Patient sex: F
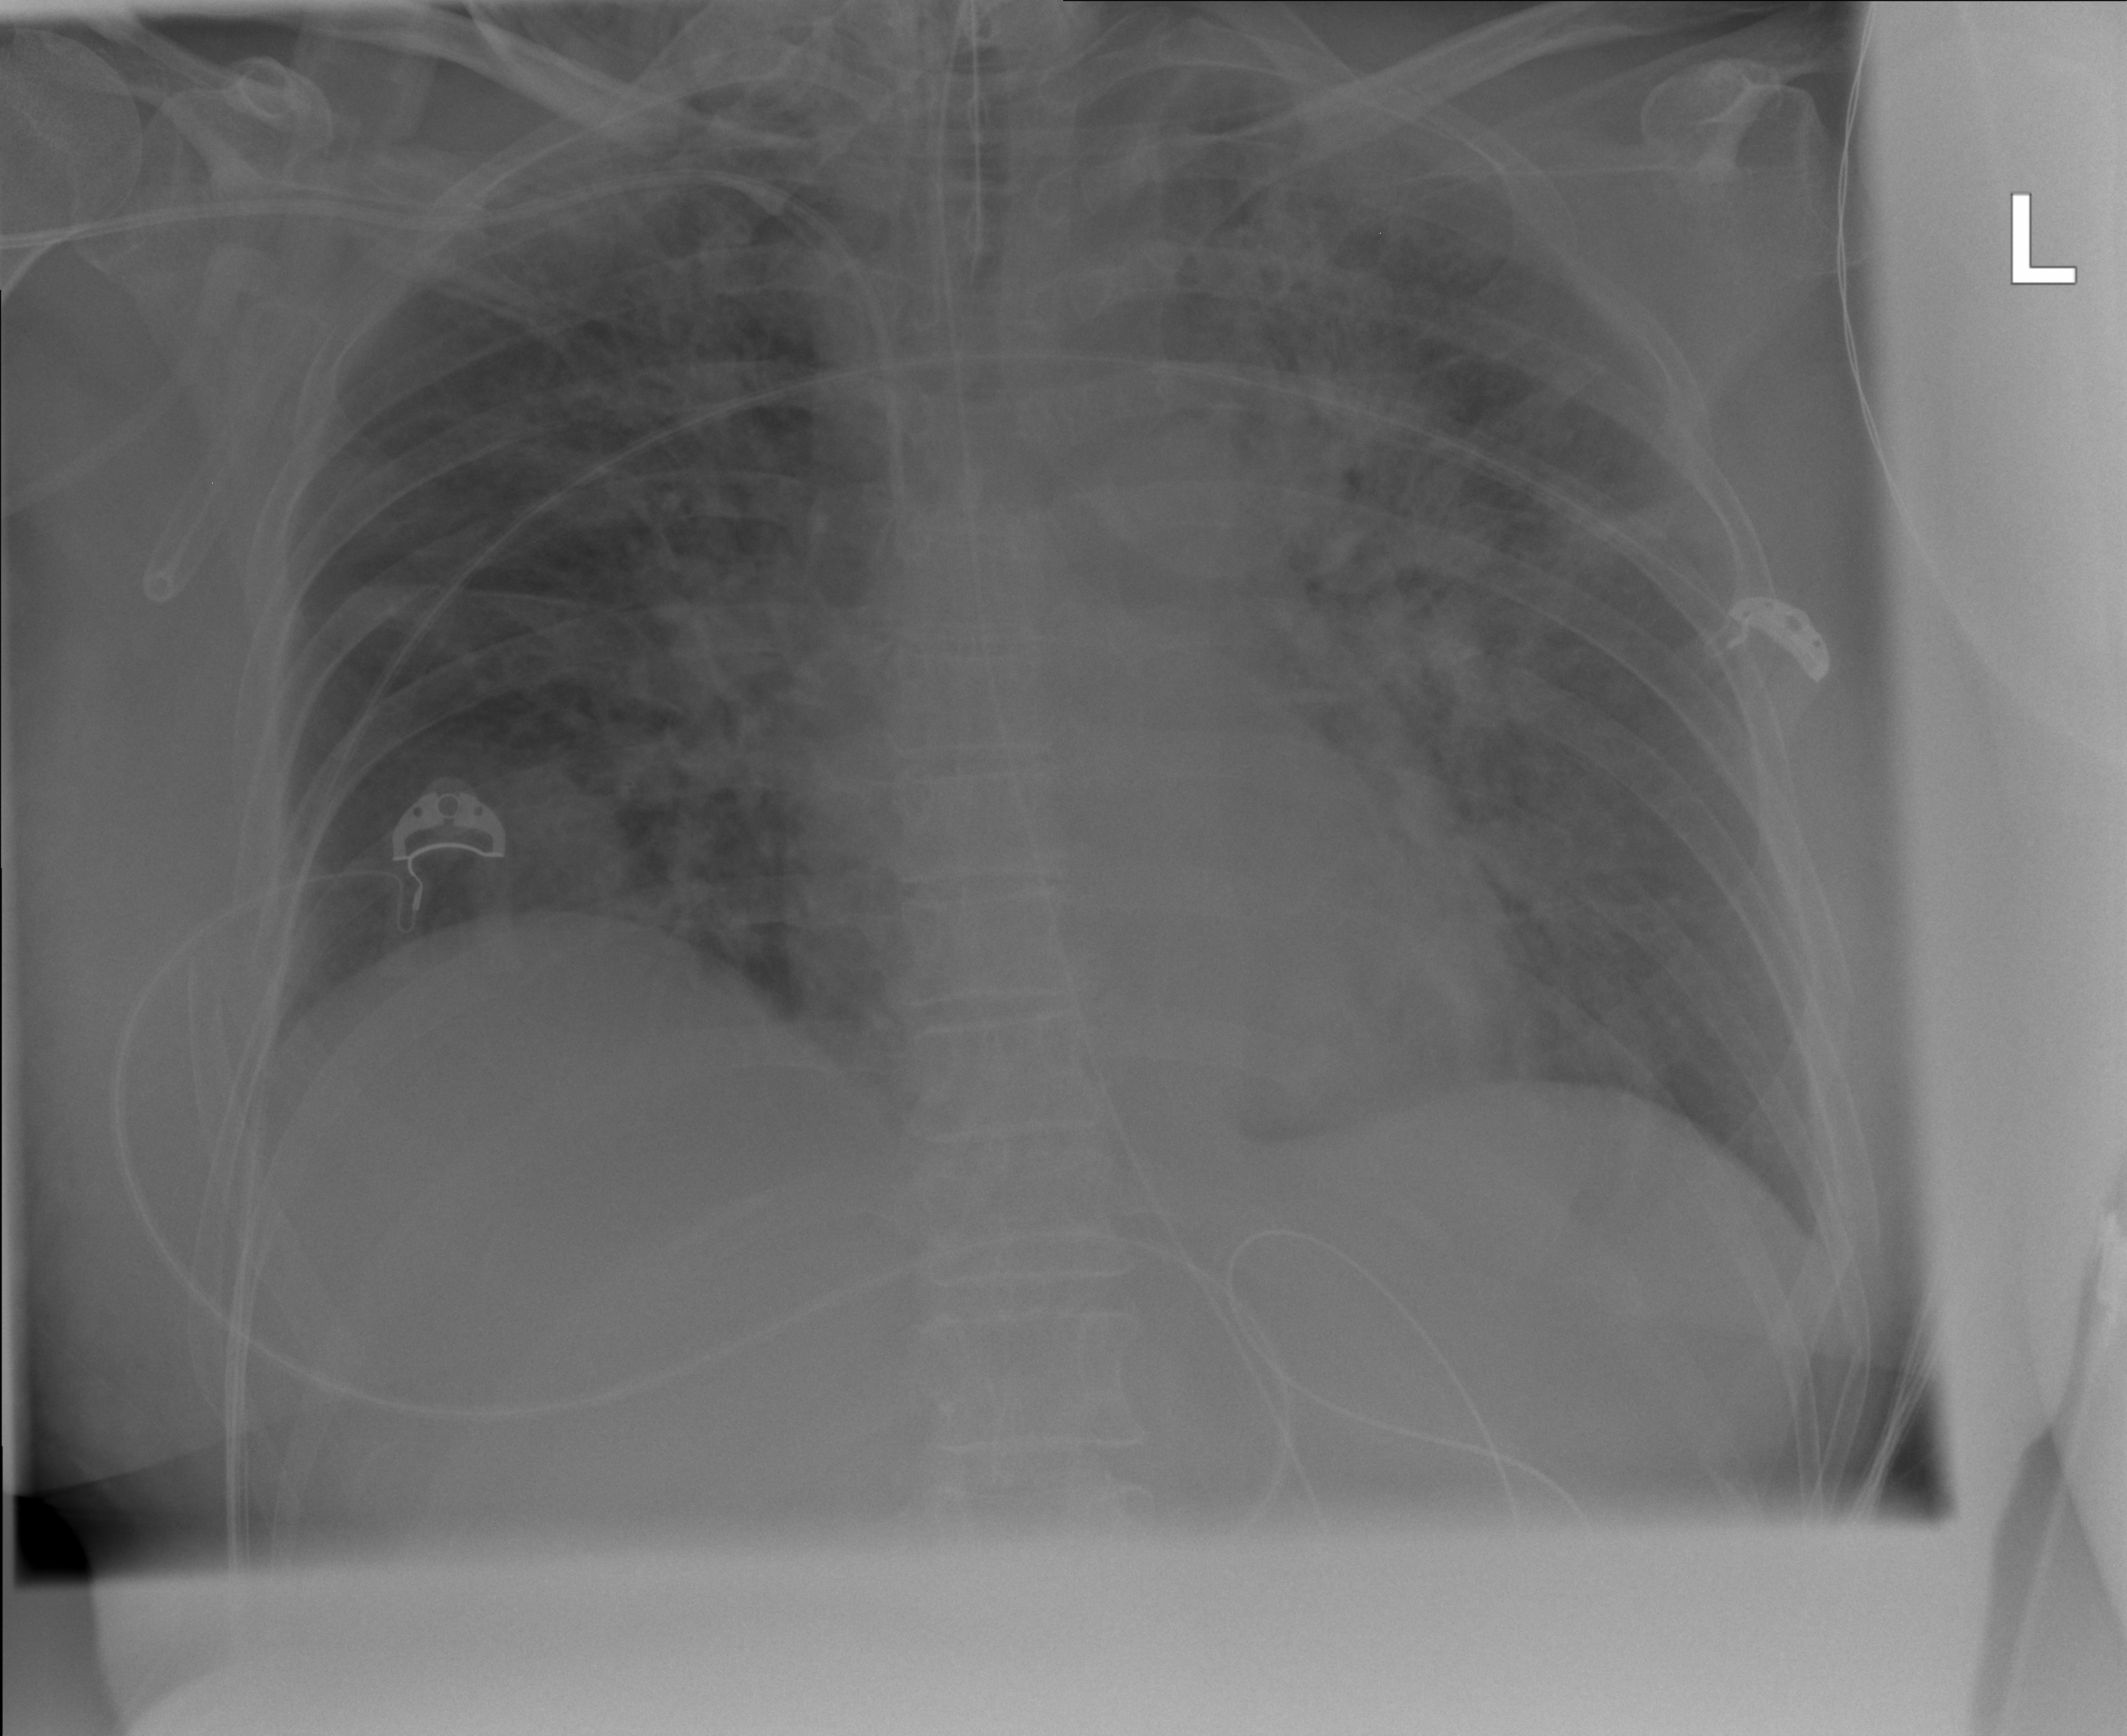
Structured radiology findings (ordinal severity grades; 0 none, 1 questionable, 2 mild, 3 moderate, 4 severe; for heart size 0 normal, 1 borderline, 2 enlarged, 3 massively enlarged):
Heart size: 0
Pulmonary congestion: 0
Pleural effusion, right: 2
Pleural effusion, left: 2
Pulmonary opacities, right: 2
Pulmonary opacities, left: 3
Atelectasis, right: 3
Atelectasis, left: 3